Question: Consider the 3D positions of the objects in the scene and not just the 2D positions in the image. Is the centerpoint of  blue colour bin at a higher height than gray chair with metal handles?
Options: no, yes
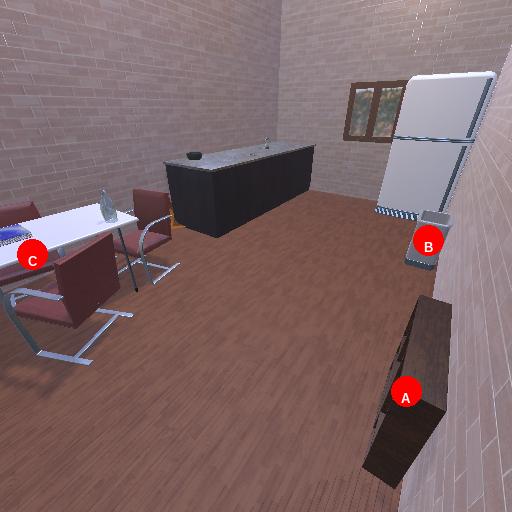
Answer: no